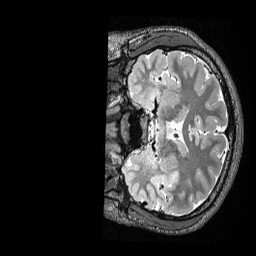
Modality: T2w
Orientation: coronal
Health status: healthy
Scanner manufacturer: siemens
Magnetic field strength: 3 T
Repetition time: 3.2 s
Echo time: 0.565 s